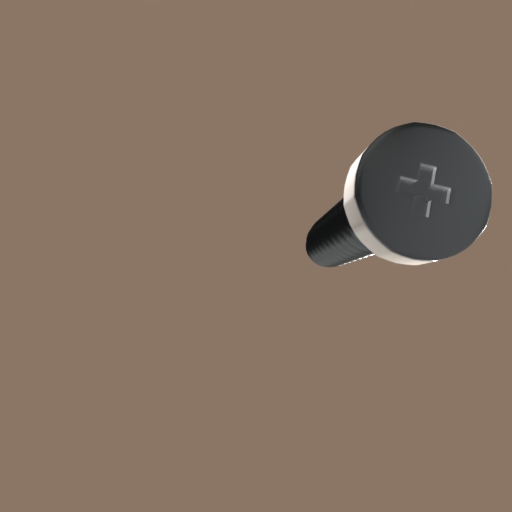
Label: screw